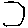
Label: hexagon